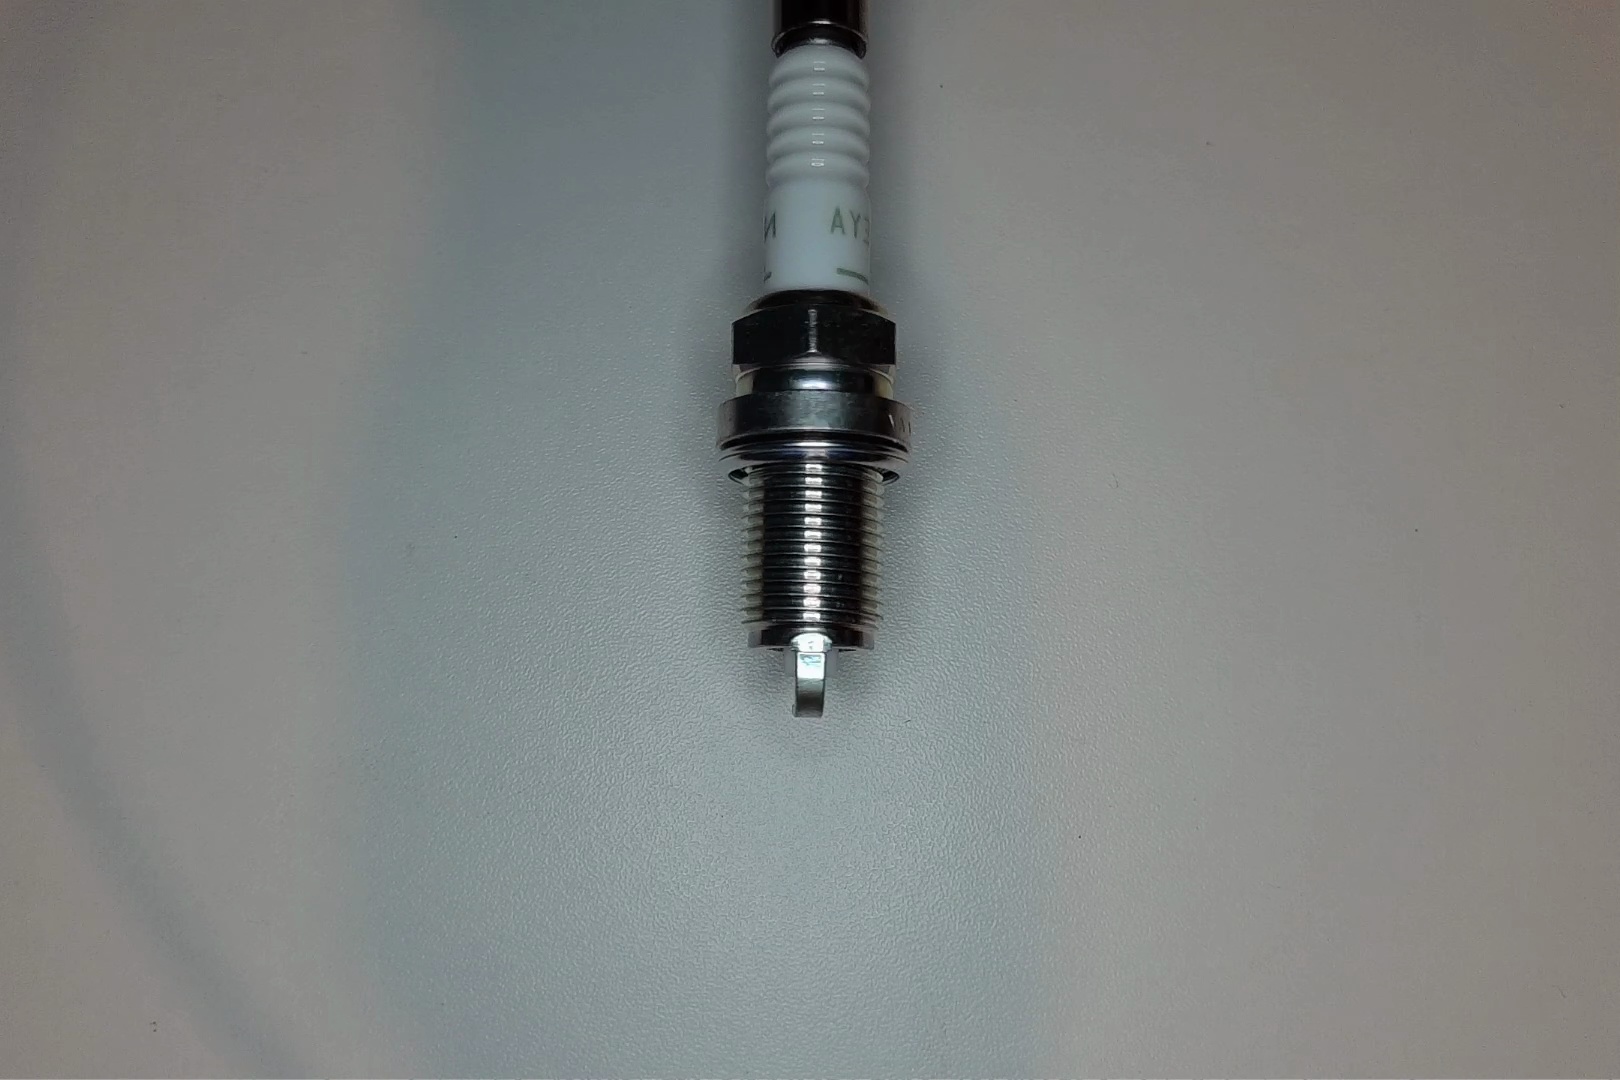
Label: no anomaly